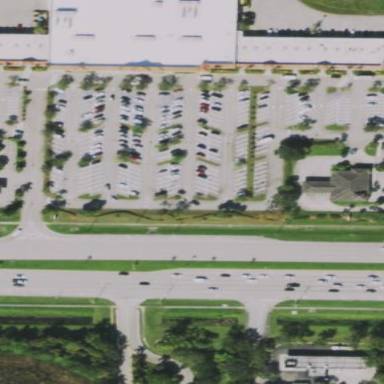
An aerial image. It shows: Retail area consisting of mall.